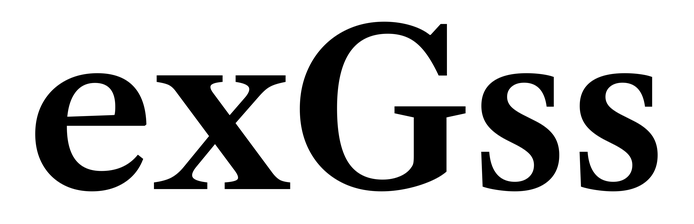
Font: LibreCaslonText_SemiBold